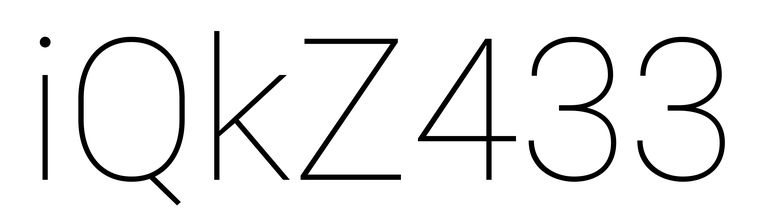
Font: Roboto_Thin